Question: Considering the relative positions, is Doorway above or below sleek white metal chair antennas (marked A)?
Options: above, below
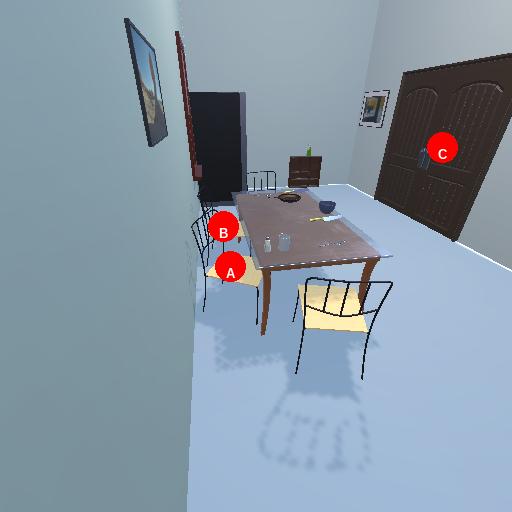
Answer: above